Interaction volume radius: 10 \u00c5
Interaction volume height: 15 \u00c5
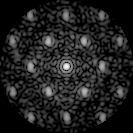
Disorder parameter: 0.4247